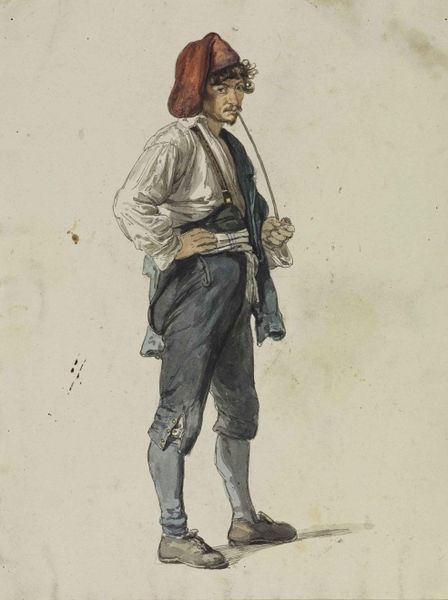
Titel: Italiener mit roter Zipfelmütze, eine langstielige Pfeife rauchend
Künstler: Johann Baptist Kirner
Standort: Karlsruhe
Institution: Staatliche Kunsthalle Karlsruhe
Schlagwörter: blau, dunkel, gemälde, hand, mann, schatten, umhang, weiß, ellbogen, finger, frankreich, grau, haar, hintergrund, hut, mund, nase, profil, stroh, zeichnung, blick, rot, tuch, haube, mode, bart, hemd, hose, jacke, jung, kappe, mütze, schnurrbart, arm, augen, bluse, kleidung, mensch, stehen, hände, portrait, porträt, haare, pose, stehend, blatt, gebeugt, knopf, locken, schulter, kopfbedeckung, spanien, farbig, papier, italien, schuhe, studie, hosen, halm, arbeiter, pfeife, rauchen, ernst, goya, melancholie, strumpf, bauch, knöpfe, bauer, rit, strümpfe, revolution, selbstbildnis, koloriert, tasche, schuh, entwurf, ganzkörper, darstellung, kerl, tracht, flecken, junger mann, ländlich, raucher, hüfte, mittelalter, hosentasche, gebunden, griechenland, kniebundhose, kniestrümpfe, gurt, geselle, hosenträger, latzhose, rote mütze, franzose, bursche, kniehose, bundhose, türke, spielmann, beinkleid, knickerbocker, hend, muslim, typ, farbige zeichnung, albanien, tonpfeife, zueichnung, sarde, türcke, roter hut, rote haube, bro, sardinien, pasha, dude, bainkleid